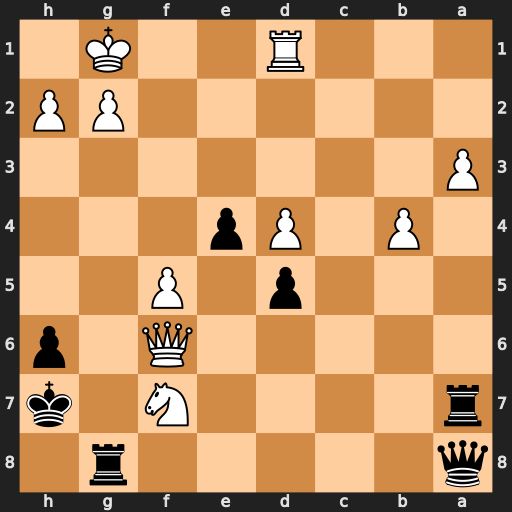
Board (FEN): q5r1/r4N1k/5Q1p/3p1P2/1P1Pp3/P7/6PP/3R2K1
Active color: b
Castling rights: -
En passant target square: -
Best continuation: Qf8 Ng5+ hxg5